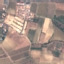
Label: PermanentCrop